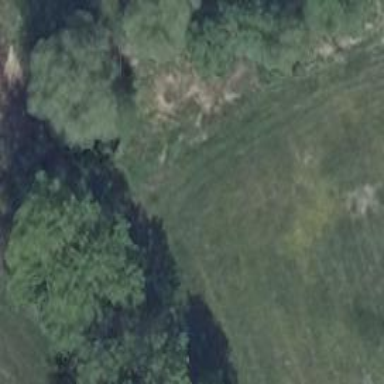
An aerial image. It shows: Grass track with grade5 track type.